Field crop: maize
Growth stage: 2
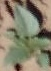
Species: datura